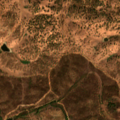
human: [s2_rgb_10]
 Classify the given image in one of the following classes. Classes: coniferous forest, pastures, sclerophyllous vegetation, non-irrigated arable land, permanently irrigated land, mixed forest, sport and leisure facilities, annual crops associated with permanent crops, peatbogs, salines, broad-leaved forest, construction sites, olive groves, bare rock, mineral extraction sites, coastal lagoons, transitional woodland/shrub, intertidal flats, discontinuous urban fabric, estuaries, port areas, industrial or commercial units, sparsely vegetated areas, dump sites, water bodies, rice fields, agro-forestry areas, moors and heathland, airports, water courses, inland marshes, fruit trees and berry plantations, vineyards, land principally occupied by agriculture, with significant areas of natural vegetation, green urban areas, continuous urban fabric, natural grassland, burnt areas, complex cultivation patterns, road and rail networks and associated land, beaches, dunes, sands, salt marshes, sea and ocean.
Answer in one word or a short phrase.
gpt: broad-leaved forest